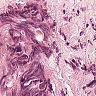
Metastatic tissue present: yes